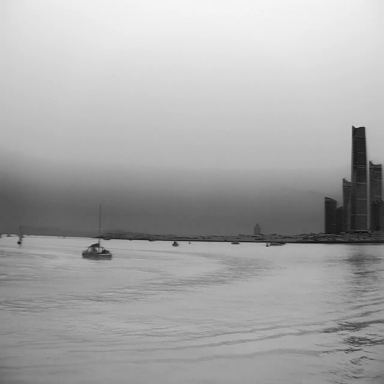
There are two sailboats in the infrared image.